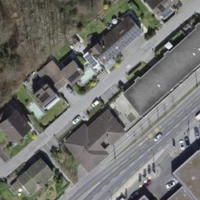
EUNIS habitat code: 54
Species observed at this site:
Impatiens parviflora